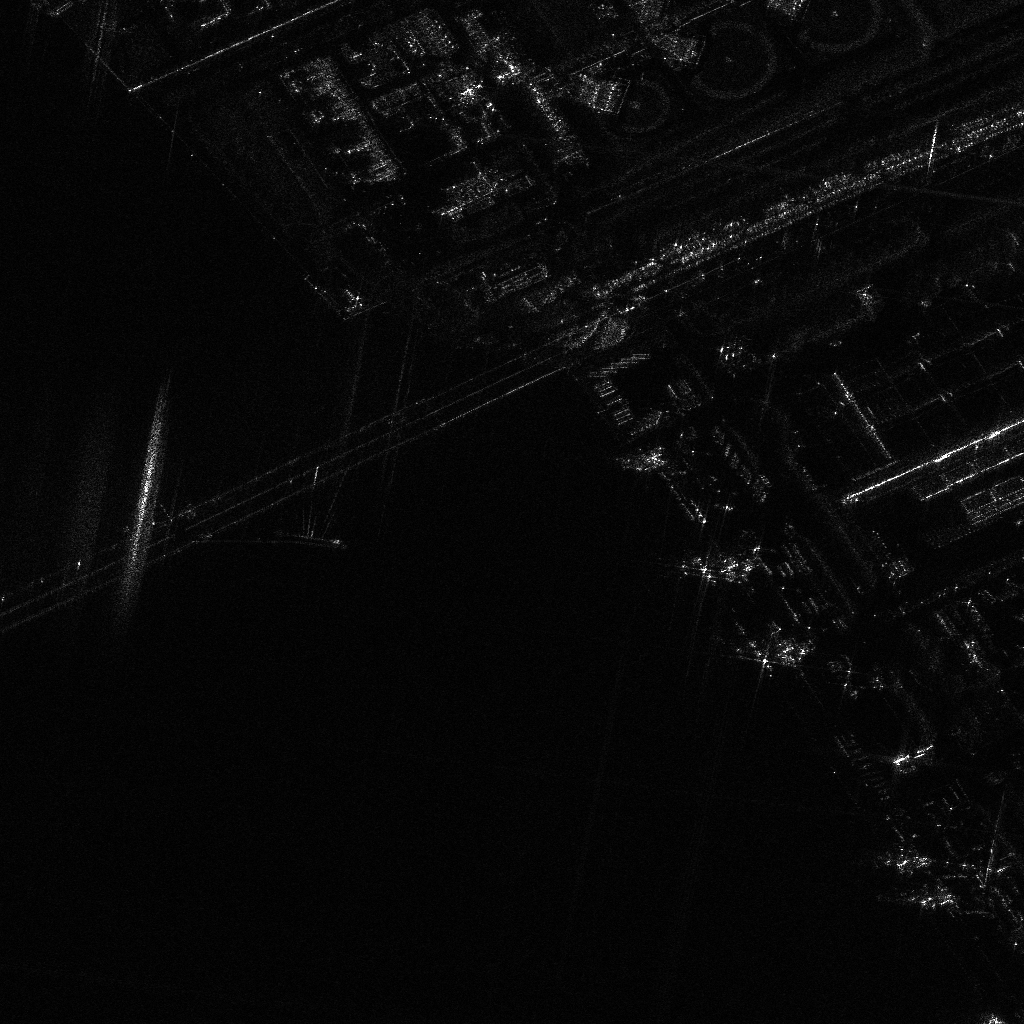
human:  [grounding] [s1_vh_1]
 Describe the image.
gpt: In the satellite image, there is  <ref>2 medium container </ref> <box>[[89, 84, 91, 90, 86], [87, 81, 89, 86, 86]]</box> located at bottom right.